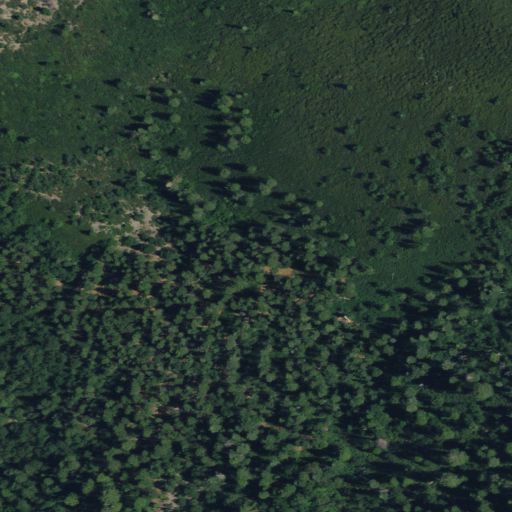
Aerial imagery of gap in California named Camp Rodgers Saddle containing grassland, shrub, and evergreen forest